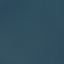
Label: SeaLake